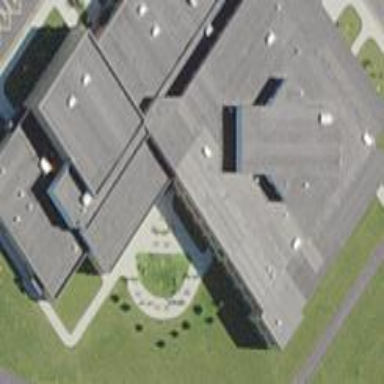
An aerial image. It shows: School building.